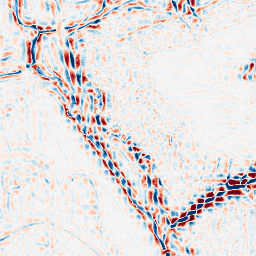
Category: wavelet
Decomposition family: wavelet_dwt
Decomposition parameters: wavelet: coif2
level: 3
Upsampling method: fft_zeropad
Upsampling parameters: scale: 2
Upsampling scale: 2